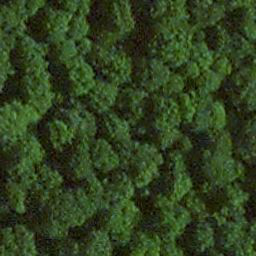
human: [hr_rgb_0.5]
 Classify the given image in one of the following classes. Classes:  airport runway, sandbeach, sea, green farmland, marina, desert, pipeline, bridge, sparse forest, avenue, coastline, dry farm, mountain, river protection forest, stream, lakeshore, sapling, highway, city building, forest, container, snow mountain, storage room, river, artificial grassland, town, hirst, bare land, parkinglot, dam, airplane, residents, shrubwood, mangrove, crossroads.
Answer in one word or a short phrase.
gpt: forest